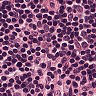
Metastatic tissue present: no